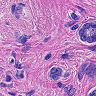
Metastatic tissue present: yes